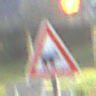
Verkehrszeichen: ViehtriebLinks
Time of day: SunriseSunset
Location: Outdoor (Suburban)
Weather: PartlyCloudy
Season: NotSpecified
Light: Natural